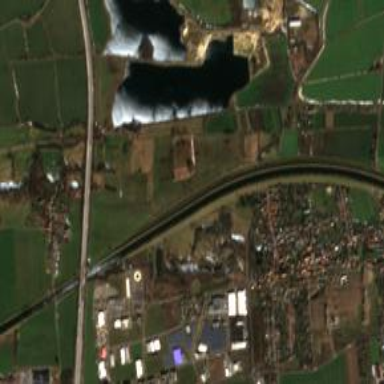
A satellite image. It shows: Canal.